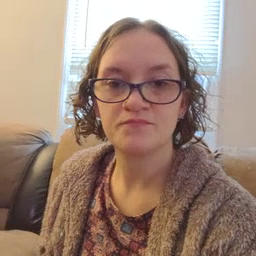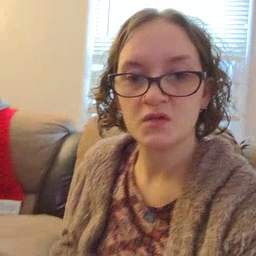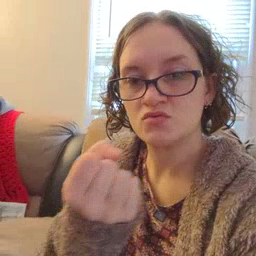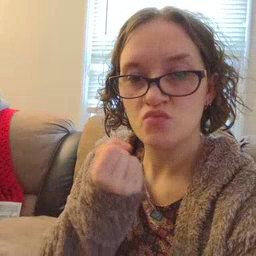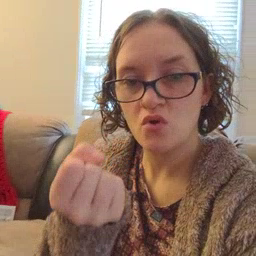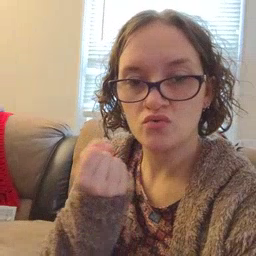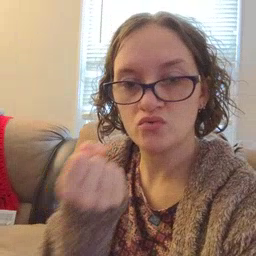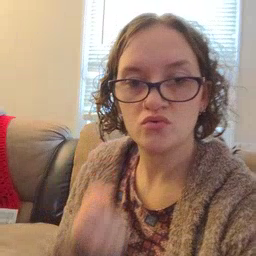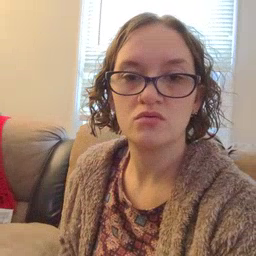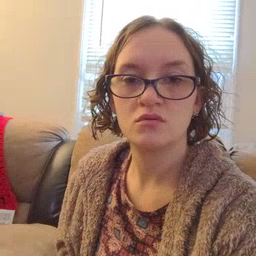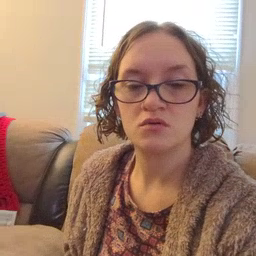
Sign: drawer